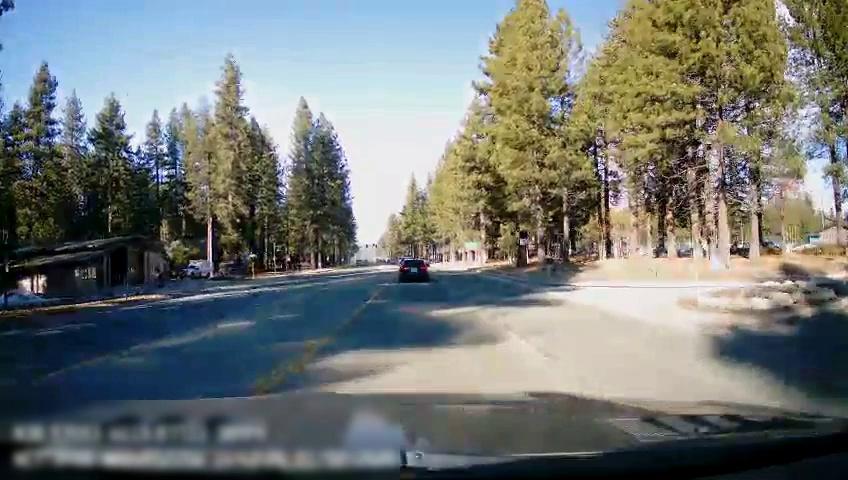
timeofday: Day
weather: Sunny
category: Drivable Space
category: Vehicles | Truck
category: Vehicles | Car
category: Lanes | Opposite Lane
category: Lanes | Current Lane
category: Lanes | Current Lane